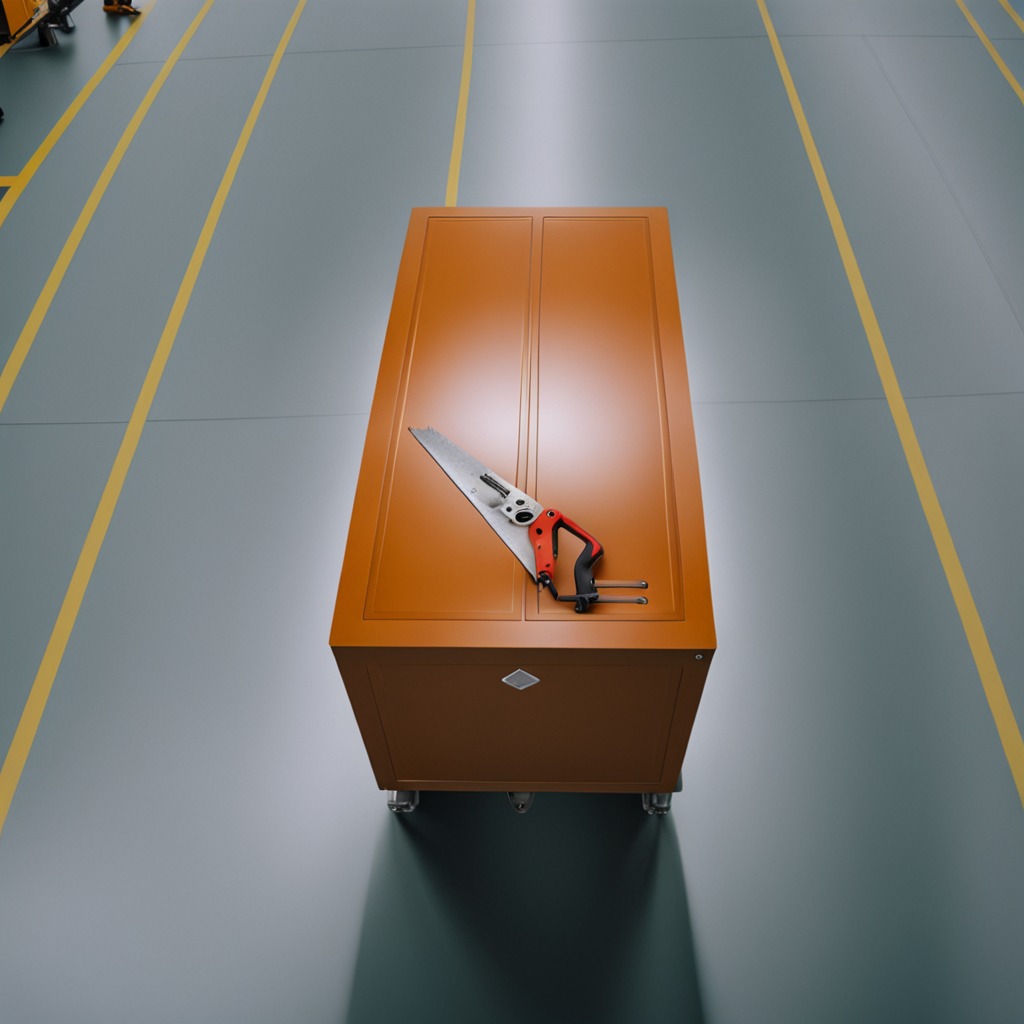
A metal saw lies on a toolbox surface in an airplane hangar workshop 8K.